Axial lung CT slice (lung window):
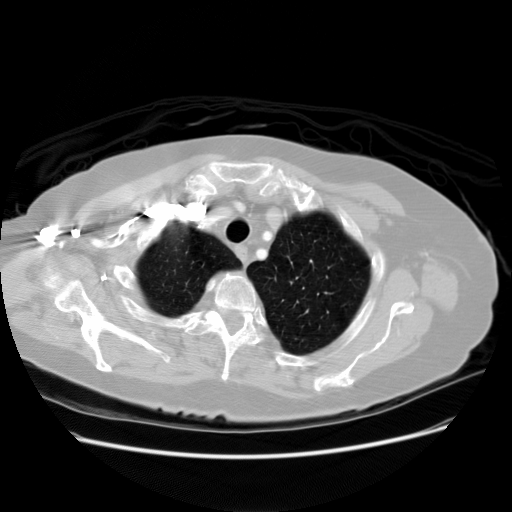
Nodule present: no